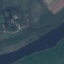
Label: River